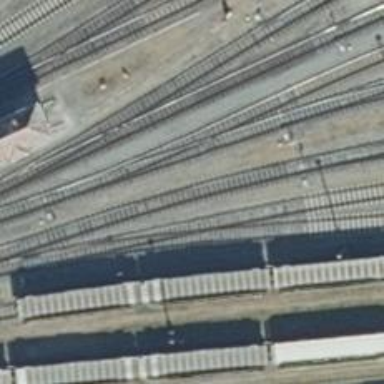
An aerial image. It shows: Railway yard used for servicing trains.